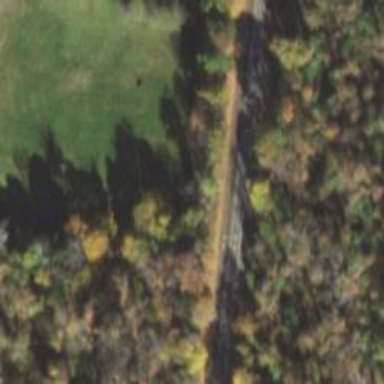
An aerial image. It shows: Railway track.